Lunar surface albedo tile
Center latitude: 28.234
Center longitude: 17.351
Resolution (meters per pixel, mean): 164.51
Tile area (km^2): 28027.95
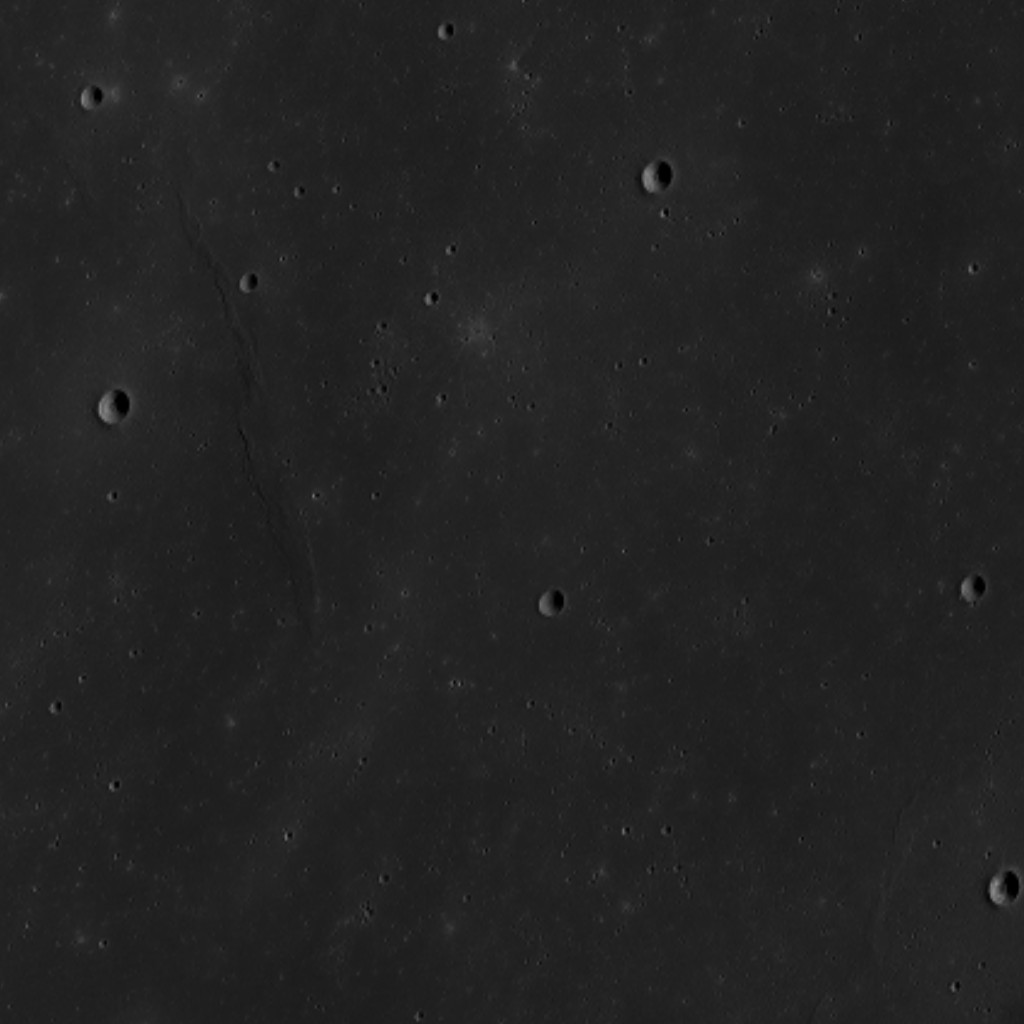